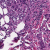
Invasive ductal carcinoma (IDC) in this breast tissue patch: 0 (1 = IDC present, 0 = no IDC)